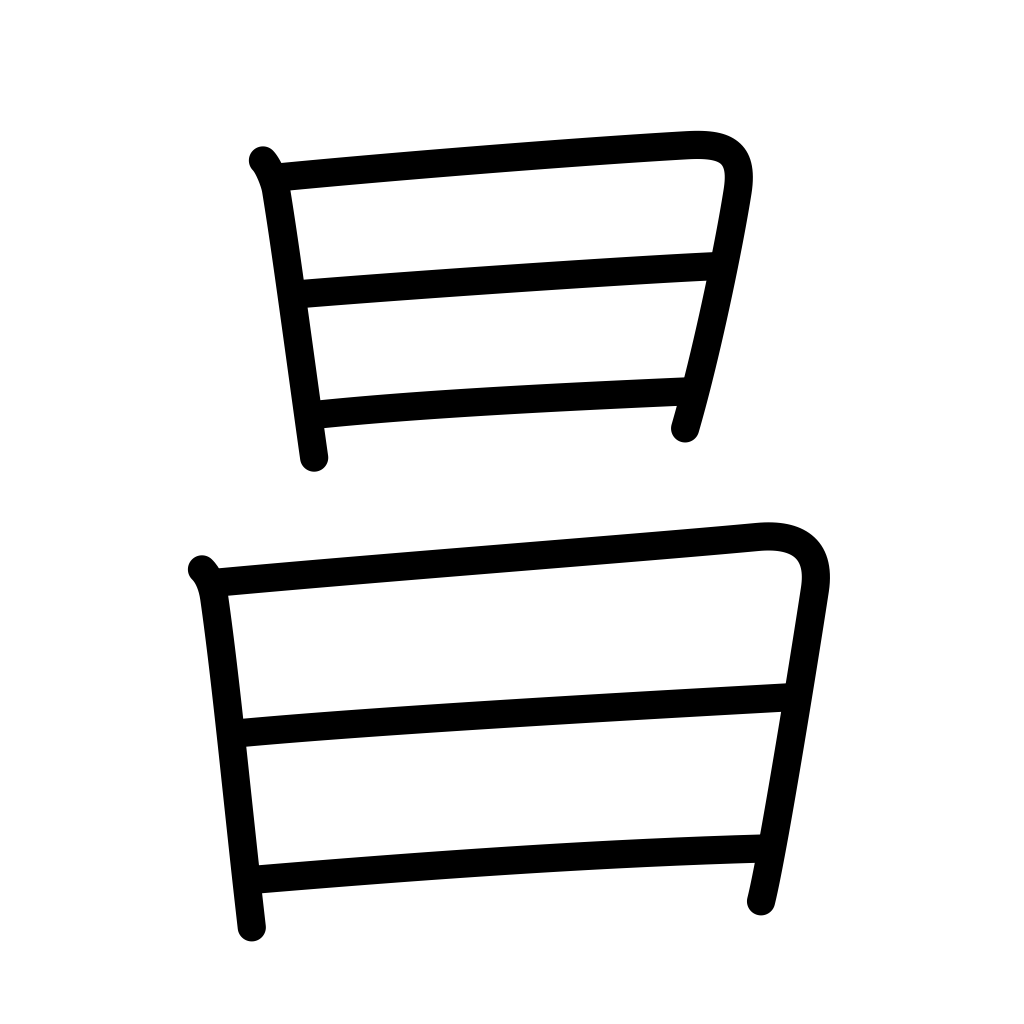
Meaning: prosperous, bright, clear